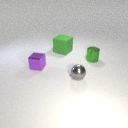
small green metal cylinder in front of large green rubber cube